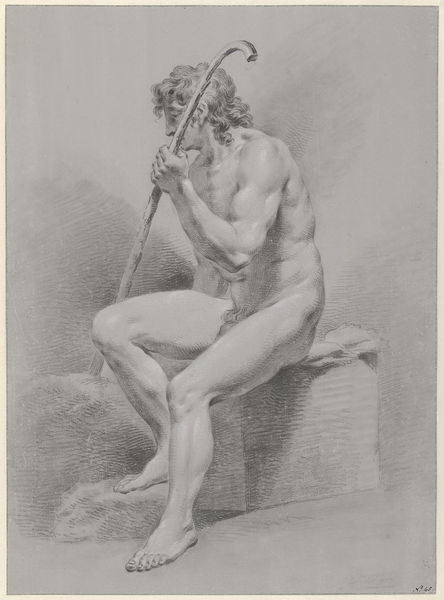
Titel: Zittend mannelijk naakt met herdersstaf
Künstler: Jan Tersteeg
Standort: Amsterdam
Institution: Rijksmuseum
Schlagwörter: homme, assis, anatomie, ombre, dessin, muscle, crayon, modèle, socle, nu, jean-baptiste, houlette